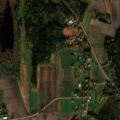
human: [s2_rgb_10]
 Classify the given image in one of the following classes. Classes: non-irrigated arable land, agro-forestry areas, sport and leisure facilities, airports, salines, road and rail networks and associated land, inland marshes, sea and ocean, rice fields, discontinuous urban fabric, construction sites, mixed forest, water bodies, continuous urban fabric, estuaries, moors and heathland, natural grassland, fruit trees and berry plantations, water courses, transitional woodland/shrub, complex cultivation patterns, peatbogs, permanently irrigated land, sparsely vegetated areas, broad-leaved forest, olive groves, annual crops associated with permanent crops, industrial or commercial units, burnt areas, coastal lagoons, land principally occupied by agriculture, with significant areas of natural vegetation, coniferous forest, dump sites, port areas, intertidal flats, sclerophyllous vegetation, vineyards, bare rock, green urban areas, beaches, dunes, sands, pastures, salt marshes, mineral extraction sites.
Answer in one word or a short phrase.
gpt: discontinuous urban fabric, non-irrigated arable land, coniferous forest, mixed forest